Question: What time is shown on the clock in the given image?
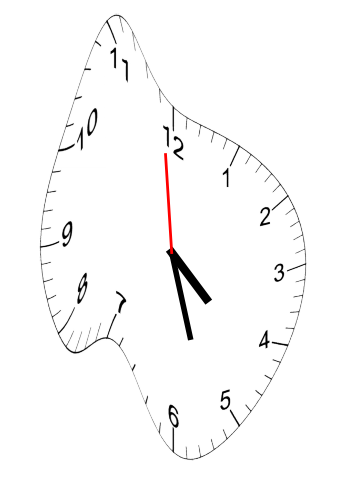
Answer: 04:26:59